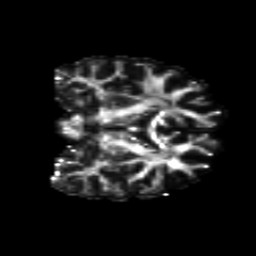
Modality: FA
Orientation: coronal
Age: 34
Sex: female
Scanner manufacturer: siemens
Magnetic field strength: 3 T
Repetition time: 8.6 s
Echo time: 0.095 s